Question: I am totaly new to JQUERY and i have got a project in which i have to use JQUERY UI tabs i downloaded one UI tab and followed all the instructions that are listed on <URL>
my html code is:
'''
<div id="tab">
<ul class="tabs">
<li><a href="#tabs-1">Tab1</a></li>
<li><a href="#tabs-2">Tab2</a></li>
<li><a href="#tabs-3">Tab3</a></li>
</ul>
<div class="tab-content" id="tabs1">Tab1</div>
<div class="tab-content" id="tabs2">Tab2</div>
<div class="tab-content" id="tabs3">Tab3</div> </div>
'''
and my JQUERY function is :
'''
<script type="text/javascript">
$(document).ready(function () {
$('#tab').tabs();
});
</script>
'''
The problem is that when i run the page it shows the output as follows:

and i CAN NOT NAVIGATE WITH TABS... I will heighly appreciate your kind help in this regard
Thanks in advance and looking for your prompt help
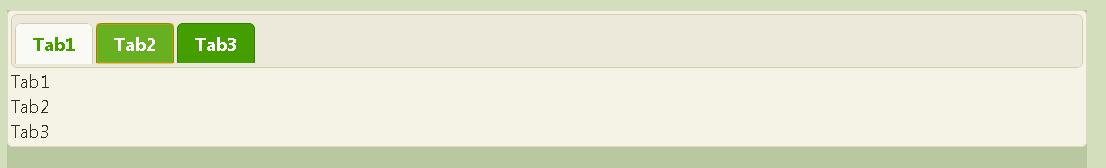
Answer: The links in the tab buttons:
'''
<li><a href="#tabs-1">Tab1</a></li>
<li><a href="#tabs-2">Tab2</a></li>
<li><a href="#tabs-3">Tab3</a></li>
'''
need to match the 'id' attributes of the tabs. Your links use 'tabs-1', 'tabs-2', and 'tabs-3' but your tabs use 'tabs1', 'tabs2', and 'tabs3'.
Demo: <URL>